Interaction volume radius: 5 \u00c5
Interaction volume height: 45 \u00c5
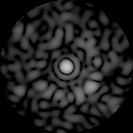
Disorder parameter: 0.7817